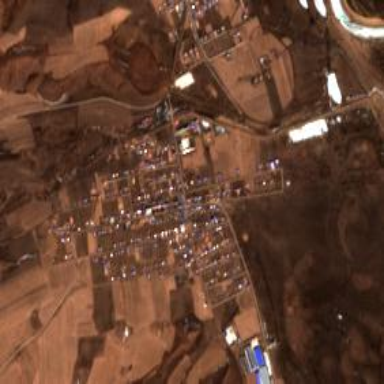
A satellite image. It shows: Ethnic township within town.